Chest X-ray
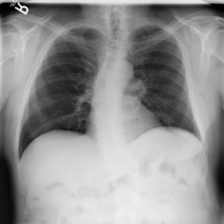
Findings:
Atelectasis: negative
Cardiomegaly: negative
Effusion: negative
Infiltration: negative
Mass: negative
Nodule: negative
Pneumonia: negative
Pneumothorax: negative
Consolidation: negative
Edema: negative
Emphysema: negative
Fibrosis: negative
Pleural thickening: negative
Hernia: negative